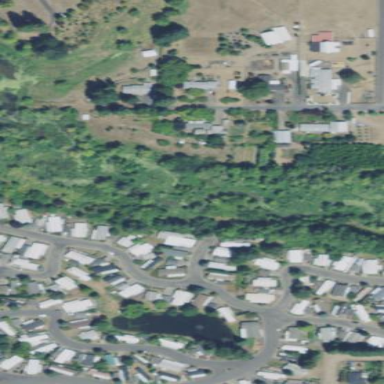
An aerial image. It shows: Residential area designated as trailer park.